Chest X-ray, PA view. Patient: 8 years old, sex F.
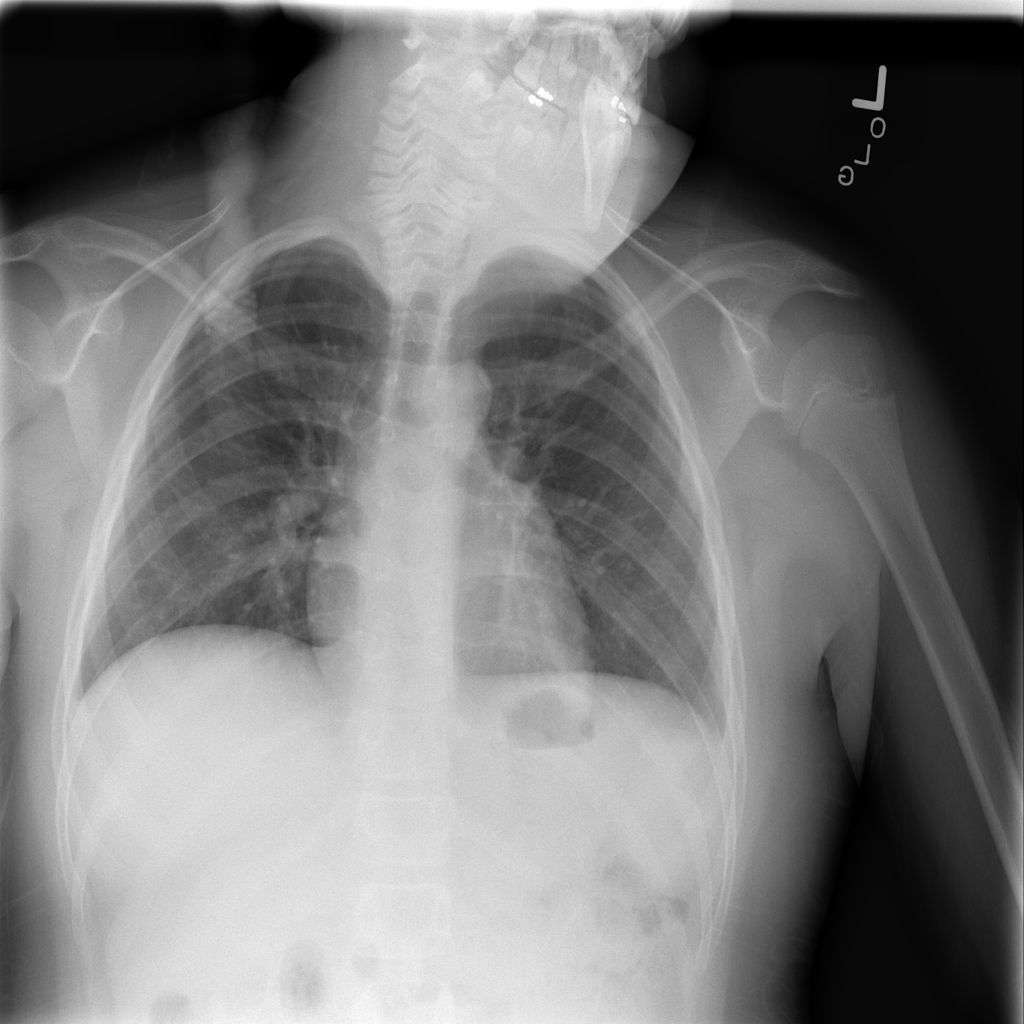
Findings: No Finding